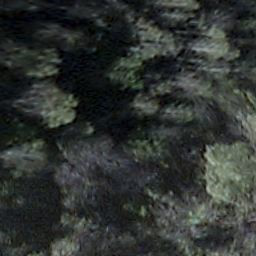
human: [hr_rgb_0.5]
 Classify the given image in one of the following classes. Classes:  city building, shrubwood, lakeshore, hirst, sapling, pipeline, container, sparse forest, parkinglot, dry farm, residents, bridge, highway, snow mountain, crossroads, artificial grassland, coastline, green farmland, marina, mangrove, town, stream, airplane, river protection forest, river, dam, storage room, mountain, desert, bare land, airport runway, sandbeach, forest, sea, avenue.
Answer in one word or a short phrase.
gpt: shrubwood